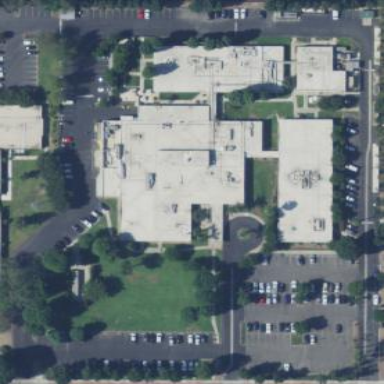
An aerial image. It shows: Healthcare facility identified as hospital.